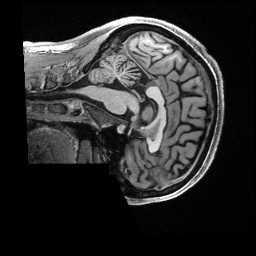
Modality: T1w
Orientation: sagittal
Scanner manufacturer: siemens
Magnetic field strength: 3 T
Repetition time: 2.5 s
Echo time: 0.00231 s